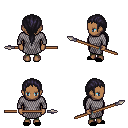
a pixel art fantasy rpg character, female body template, human, dark skin, chain mail, teal pants, raven ponytail hairstyle, black slippers, spear, four views (front, back, left, right), 2x2 character sprite sheet, small pixel art, hard edges, no anti-aliasing